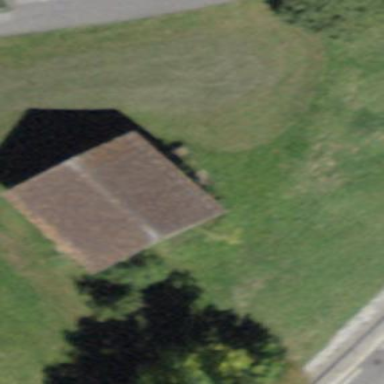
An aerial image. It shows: Rural barn.